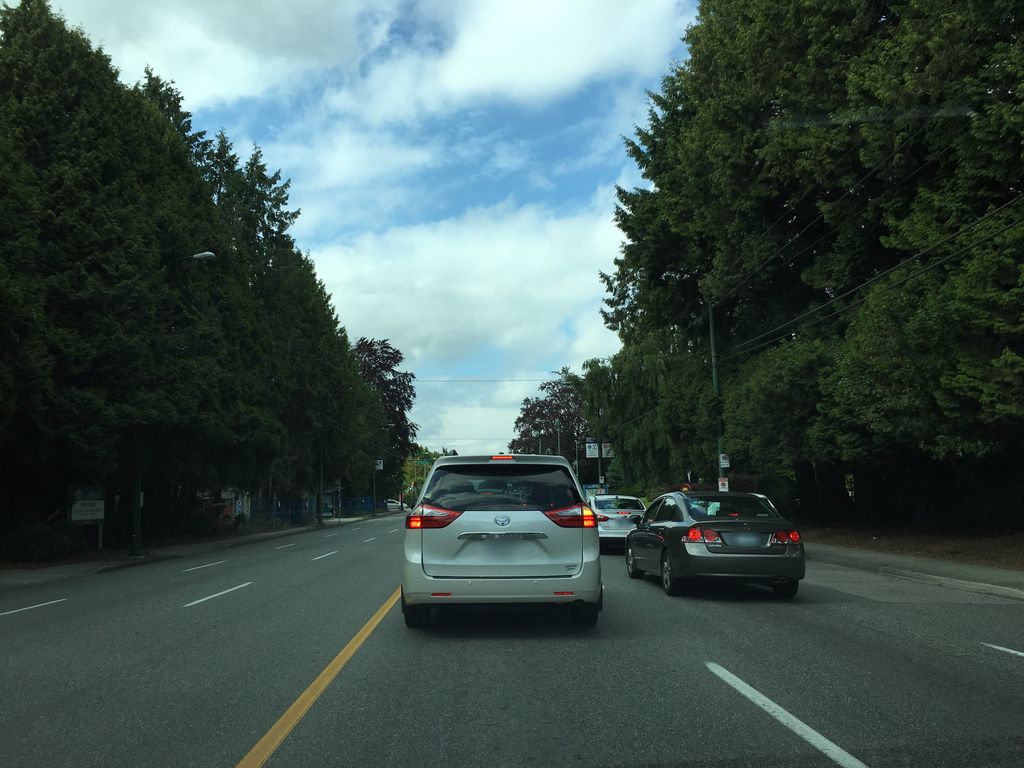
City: vancouver